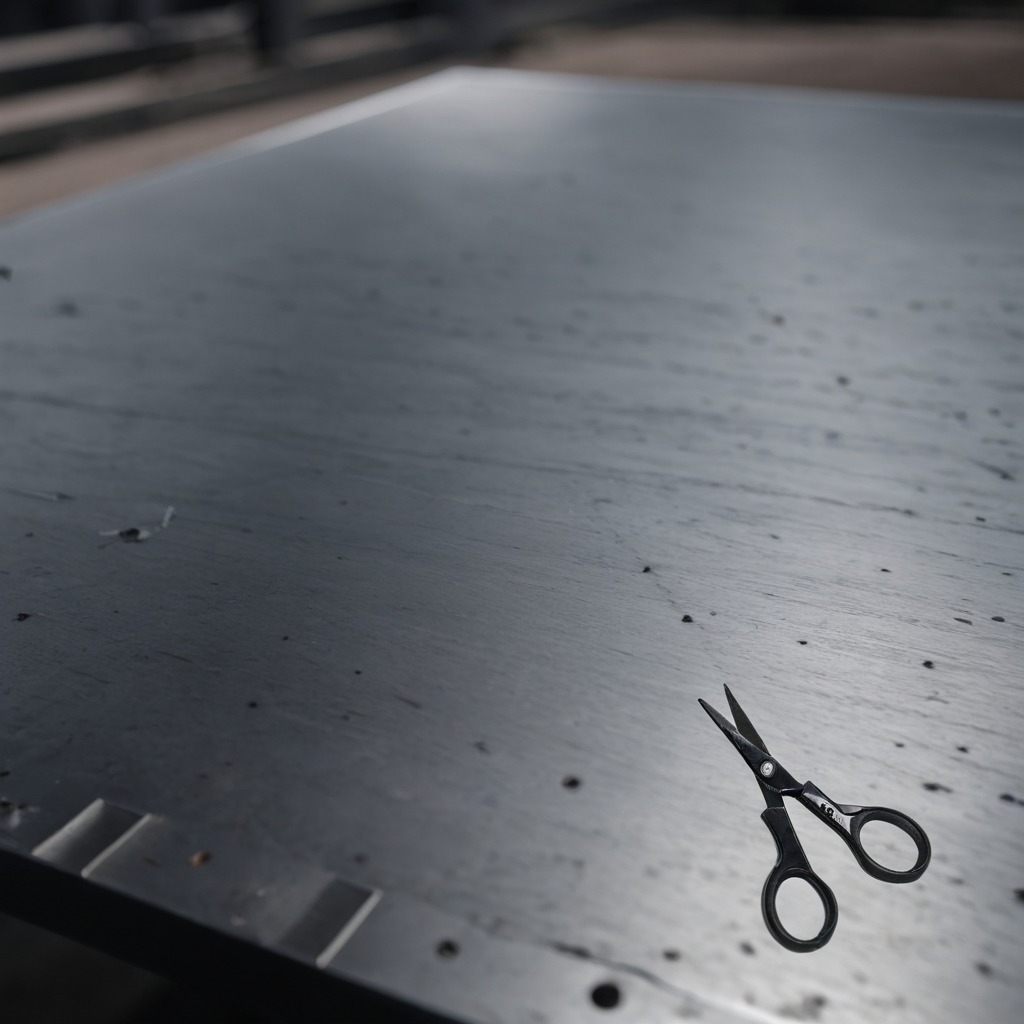
A scissor is lying on a cold steel table in a mining workshop gritty textures.